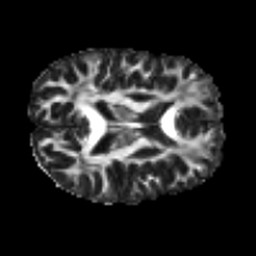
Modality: FA
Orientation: axial
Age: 24
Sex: female
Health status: ill
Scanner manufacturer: siemens
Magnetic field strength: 3 T
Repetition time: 6.5 s
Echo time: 0.062 s